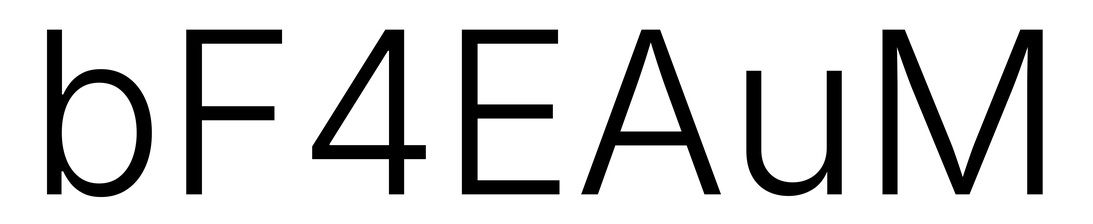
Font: Inter_Light